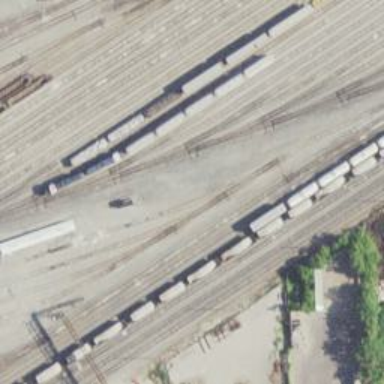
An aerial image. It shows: Railway yard.